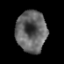
Tissue: prostate
Cell type: T cells
Senescence score: 0.3083
Nuclear area (px): 1232
Mean DAPI intensity: 100.73